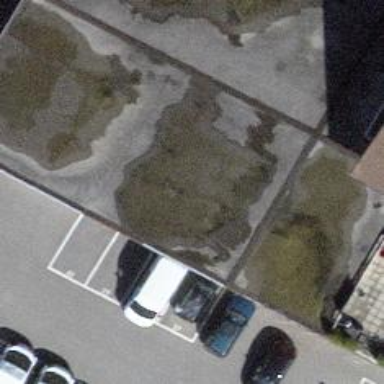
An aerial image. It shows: Shop that sells cars.